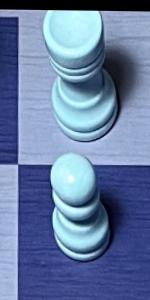
Label: Pawn_White